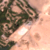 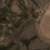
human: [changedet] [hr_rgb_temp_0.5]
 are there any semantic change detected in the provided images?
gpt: The urbanization was intensified in this area.